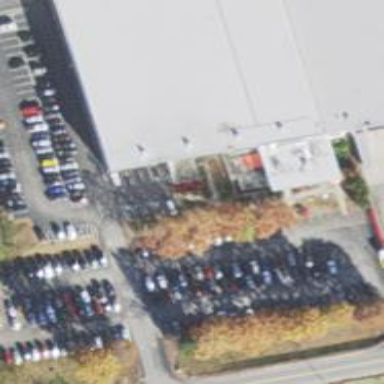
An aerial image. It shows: Parking space is available.